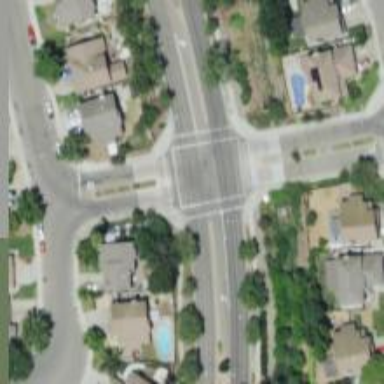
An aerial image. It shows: Marked crossing on the road.